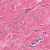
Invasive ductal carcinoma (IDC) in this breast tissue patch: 1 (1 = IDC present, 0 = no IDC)